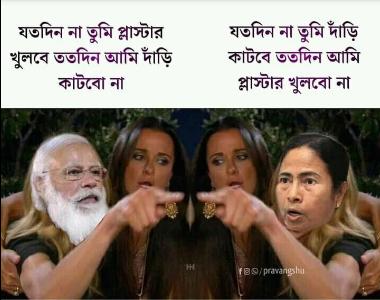
Text: যতদিন না তুমি প্লাস্টার খুলবে ততদিন আমি দাড়ি কাটবো না যতদিন না তুমি দাড়ি কাটবে ততদিন আমি প্লাস্টার খুলবো না
Label: Non Hate